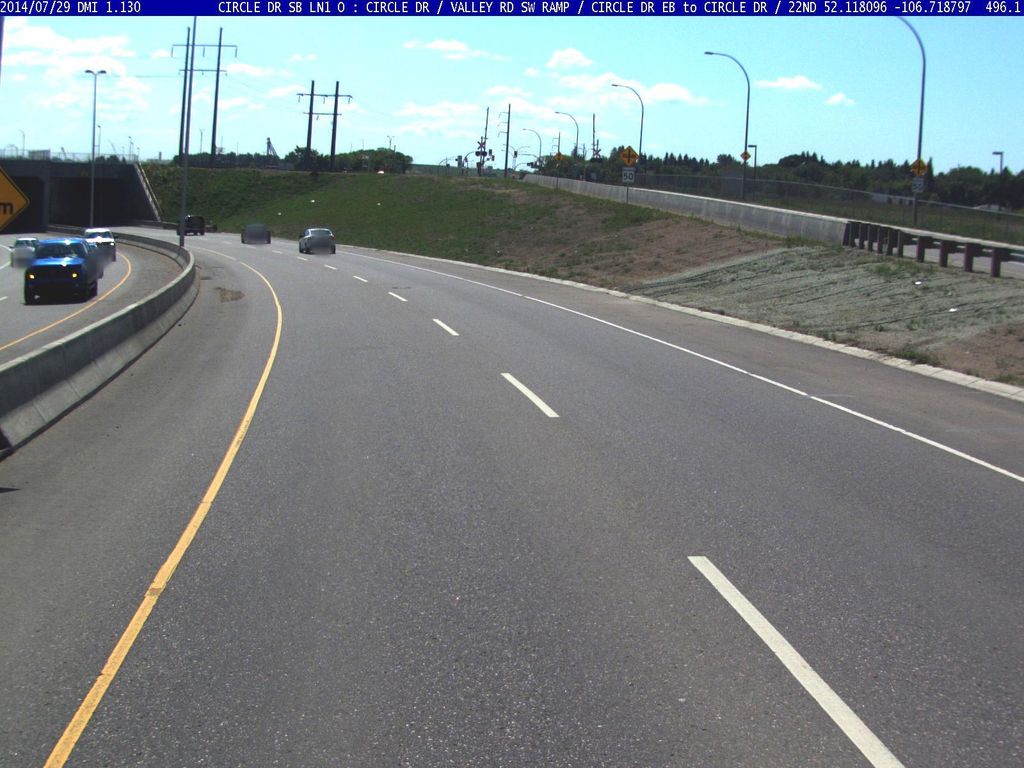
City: saskatoon